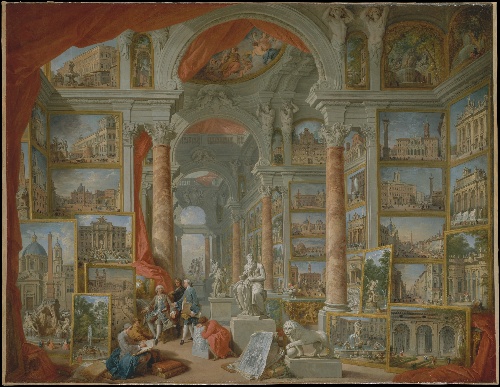
Title: Modern Rome
Artist: Giovanni Paolo Panini
Artist bio: Italian, Piacenza 1691–1765 Rome
Date: 1757
Object type: Painting
Classification: Paintings
Medium: Oil on canvas
Dimensions: 67 3/4 x 91 3/4 in. (172.1 x 233 cm)
Department: European Paintings
Credit line: Gwynne Andrews Fund, 1952
Accession year: 1952
Repository: Metropolitan Museum of Art, New York, NY
Tags: Sculpture|Men|Painting|Lions